Question: My 'ImageView' and 'TextView' not align properly. Is it because of my layout setting? What I want is ImageView align parent left and TextView right of ImageView.

'''
<?xml version="1.0" encoding="utf-8"?>
<ScrollView xmlns:android="http://schemas.android.com/apk/res/android"
android:layout_width="fill_parent"
android:layout_height="fill_parent"
android:scrollbars="none">
<TableLayout
android:layout_width="fill_parent"
android:layout_height="wrap_content"
android:orientation="vertical">
<TableRow
android:id="@+id/tableRow1"
android:layout_width="match_parent"
android:layout_height="wrap_content"
android:background="#ffffff"
android:layout_marginTop="10dp"
android:padding="10dp" >
<ImageView
android:id="@+id/profilePicture"
android:layout_width="80dp"
android:layout_height="80dp"
android:layout_marginRight="8dp"
android:src="@drawable/user_50"
android:gravity="center" ></ImageView>
<TextView
android:id="@+id/textView1"
android:layout_width="match_parent"
android:layout_height="wrap_content"
android:text="Mohammad Nurdin, 26"
android:gravity="center"/>
</TableRow>
<!-- .. -->
</TableLayout>
</ScrollView>
'''
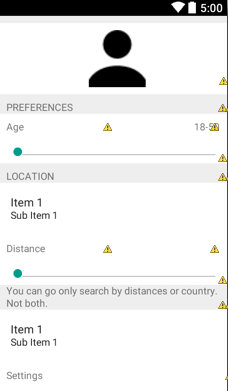
Answer: I already found the answer. Use 'LinearLayout' inside 'TableLayout'.
'''
<TableLayout
android:layout_width="fill_parent"
android:layout_height="wrap_content"
android:orientation="vertical">
<TableRow
android:id="@+id/tableRow1"
android:layout_width="match_parent"
android:layout_height="wrap_content"
android:background="#ffffff"
android:layout_marginTop="10dp"
android:padding="10dp" >
<LinearLayout android:orientation="horizontal"
android:layout_width="fill_parent"
android:layout_height="fill_parent">
<ImageView
android:layout_weight="1"
android:id="@+id/profilePicture"
android:layout_width="80dp"
android:layout_height="80dp"
android:src="@drawable/user_50"
android:gravity="left" ></ImageView>
<TextView
android:layout_weight="100"
android:id="@+id/textView1"
android:layout_width="0dip"
android:layout_height="wrap_content"
android:text="Mohammad Nurdin, 26"/>
</LinearLayout>
</TableRow>
<!-- ? -->
</TableLayout>
'''